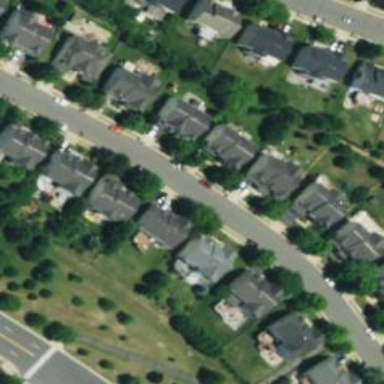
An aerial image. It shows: Residential road.